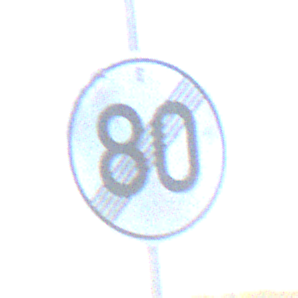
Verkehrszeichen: EndeGeschwindigkeit80
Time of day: SunriseSunset
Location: Outdoor (Nature)
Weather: PartlyCloudy
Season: NotSpecified
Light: Natural